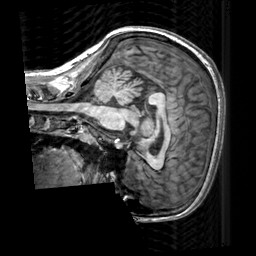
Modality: T1w
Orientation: sagittal
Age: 24
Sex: female
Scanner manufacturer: siemens
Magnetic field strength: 3 T
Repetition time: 2.3 s
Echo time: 0.00303 s